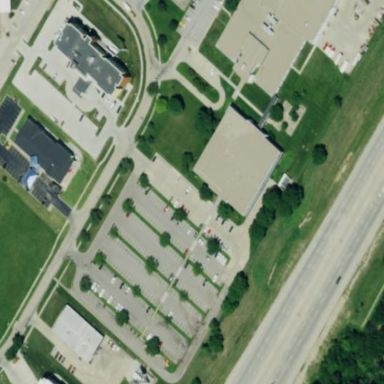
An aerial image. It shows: Parking area with surface.